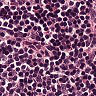
Metastatic tissue present: no